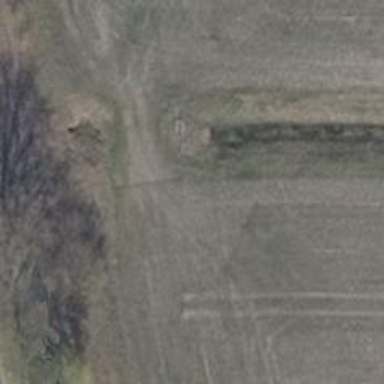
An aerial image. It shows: Culvert tunnel.